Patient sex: M
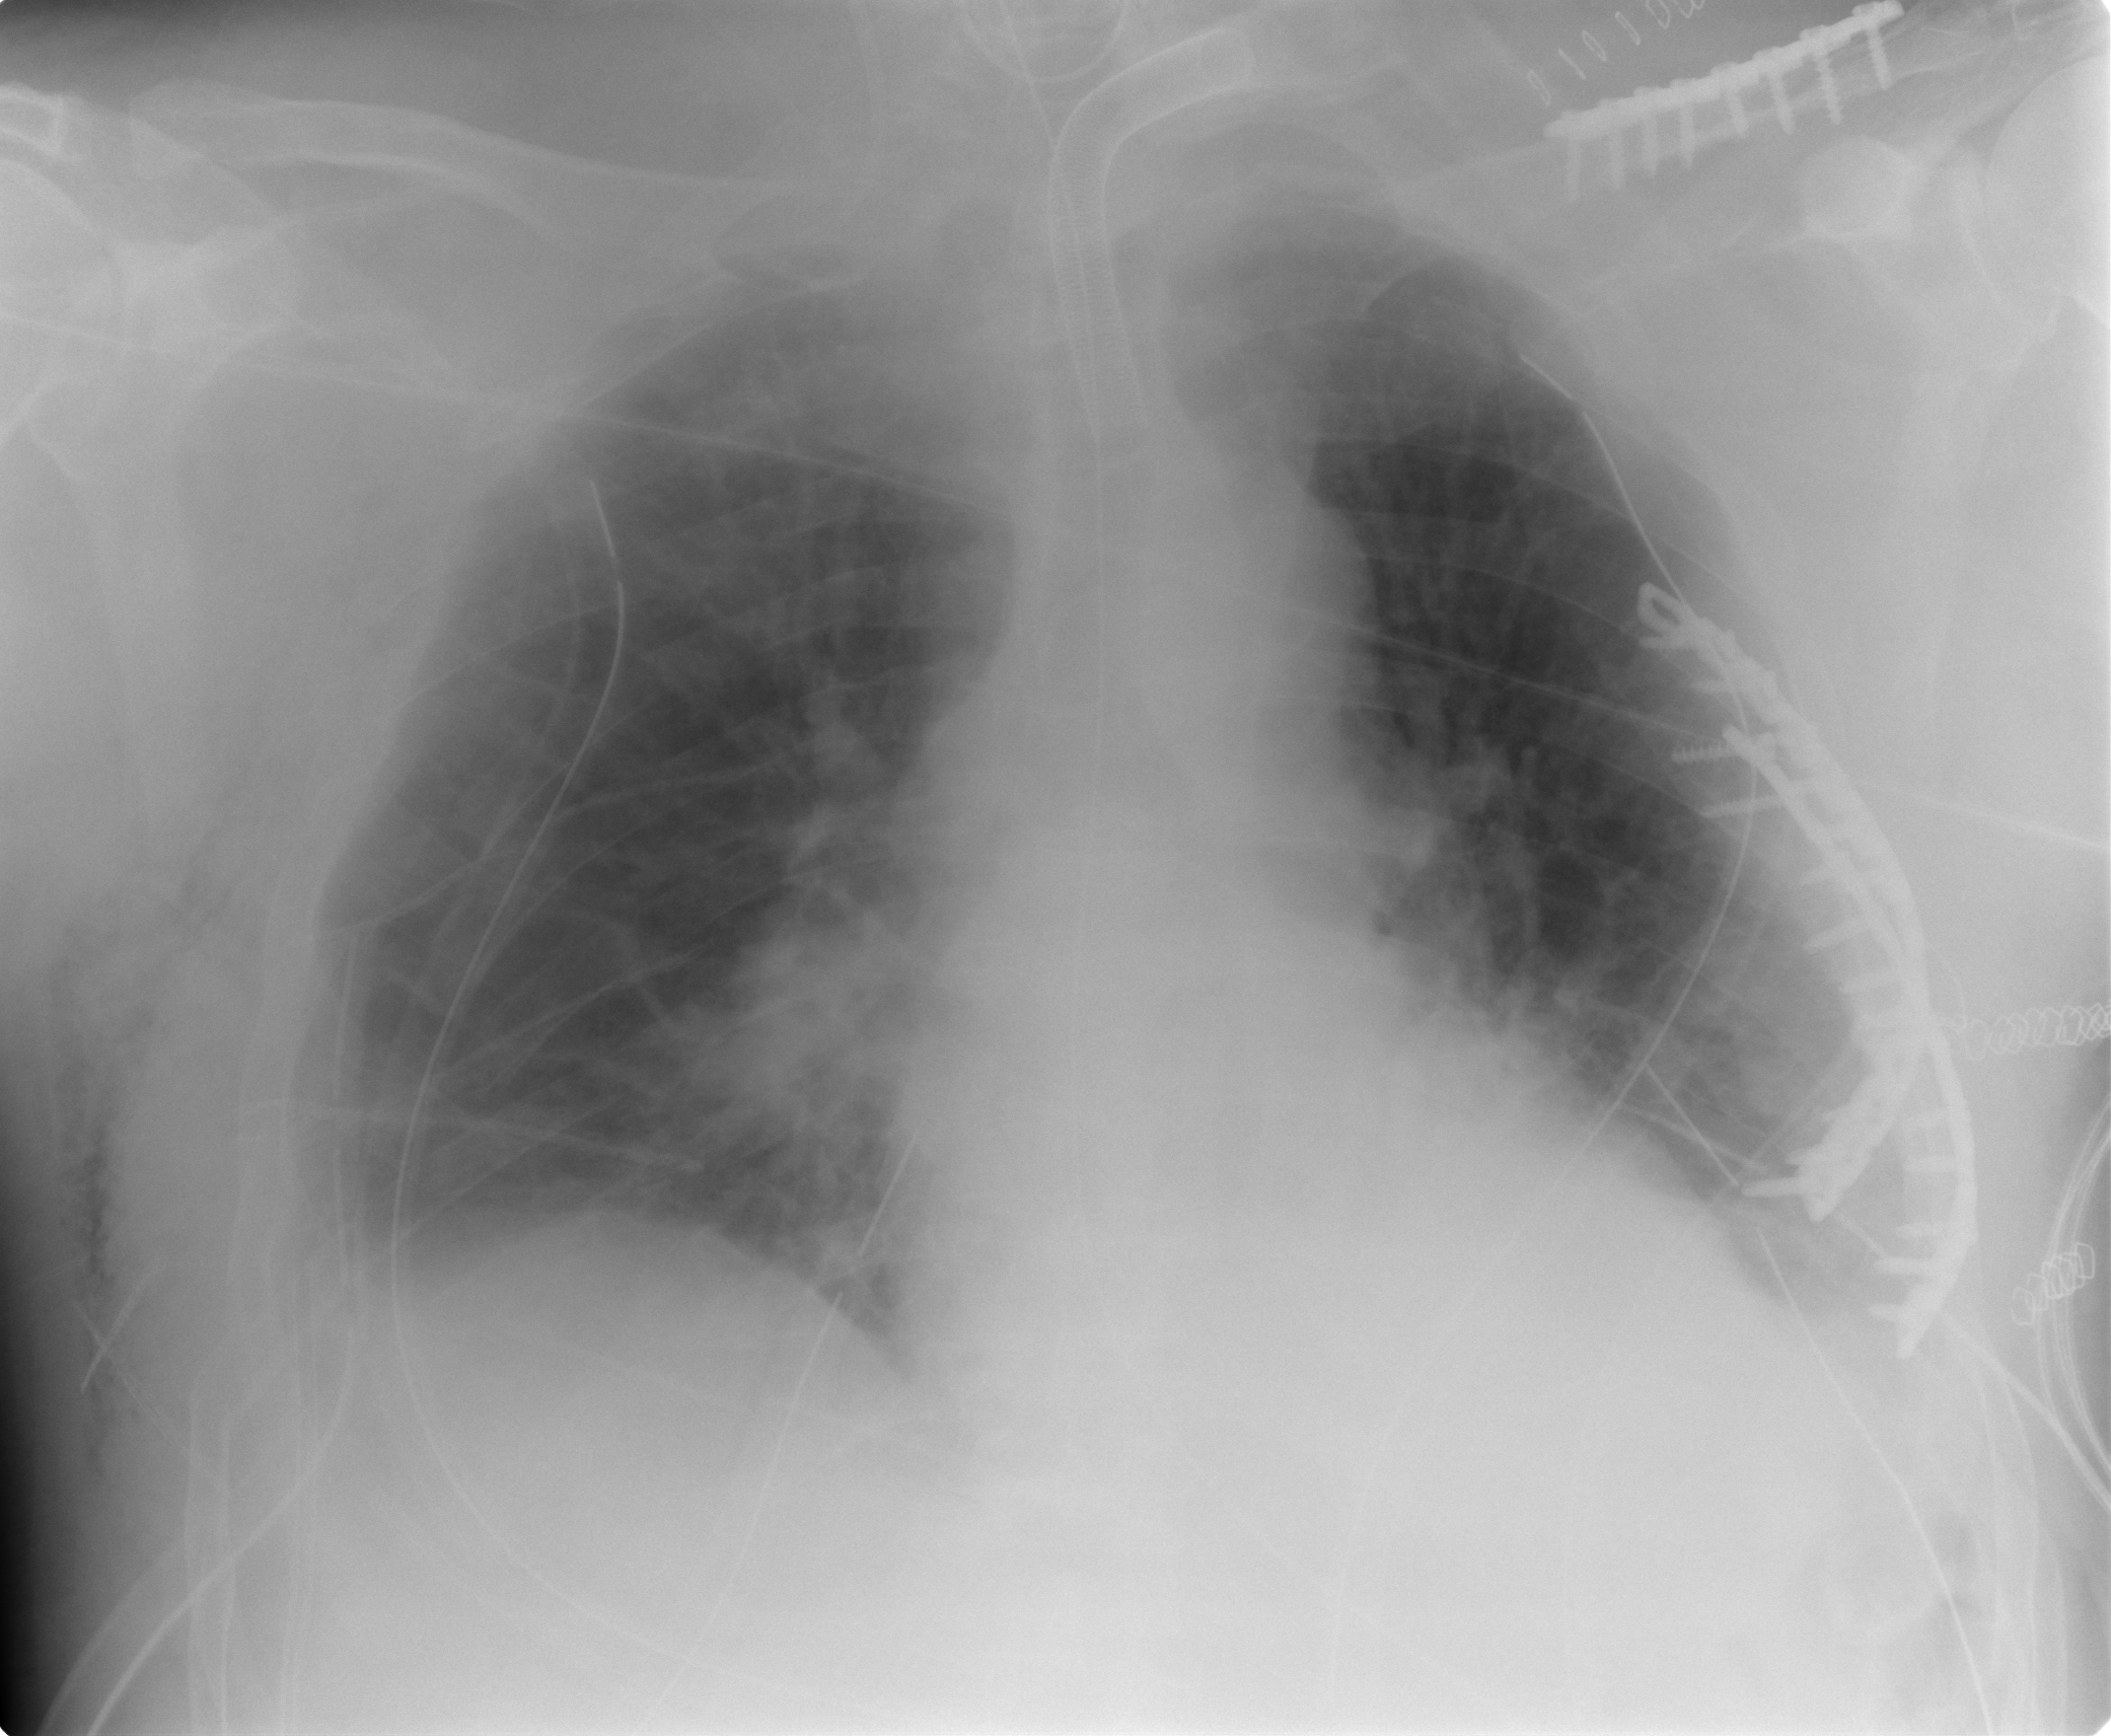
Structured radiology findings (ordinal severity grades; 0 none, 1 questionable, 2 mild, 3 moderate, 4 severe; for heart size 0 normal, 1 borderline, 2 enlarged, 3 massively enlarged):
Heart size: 0
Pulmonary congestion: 2
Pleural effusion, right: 0
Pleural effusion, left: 2
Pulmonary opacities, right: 0
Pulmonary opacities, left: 0
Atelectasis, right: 2
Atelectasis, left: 2